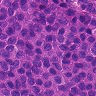
Metastatic tissue present: yes